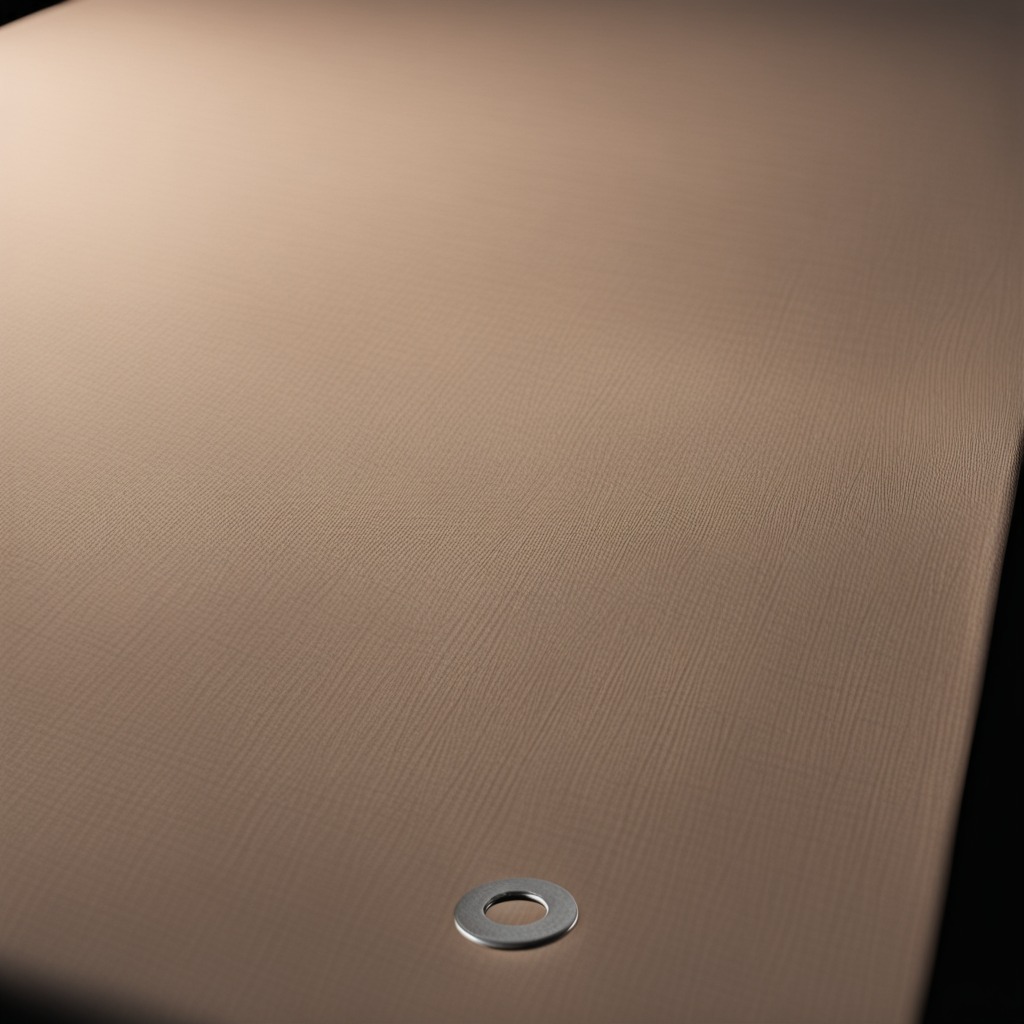
A flat metal washer lying on the wooden table